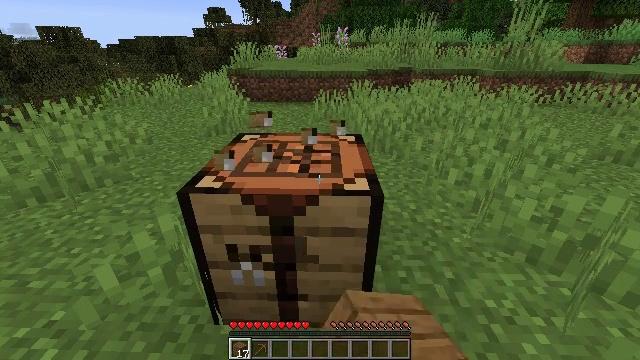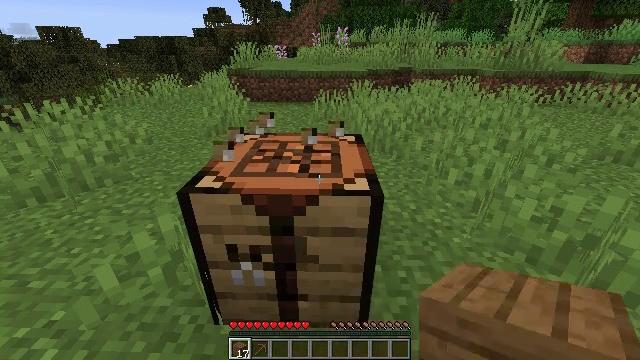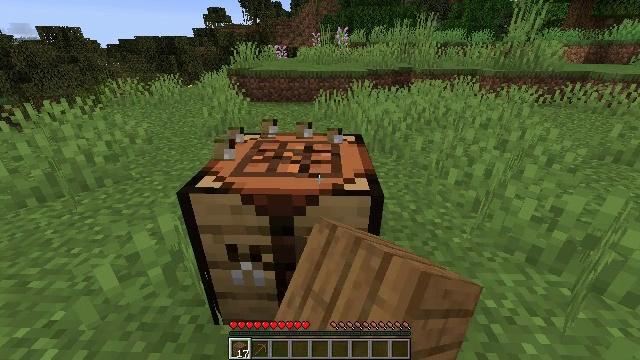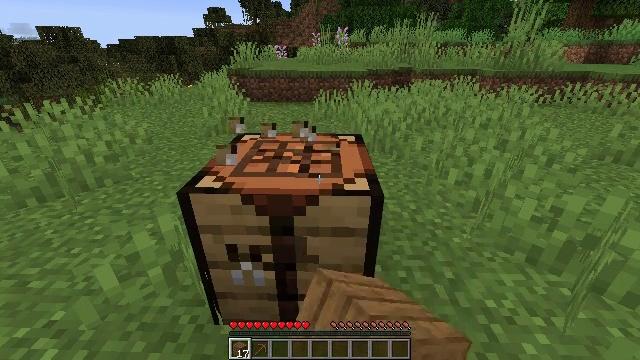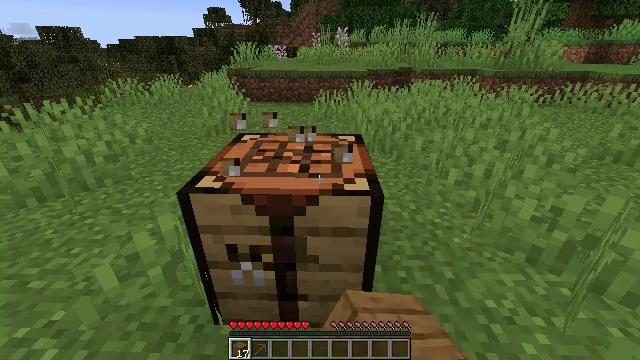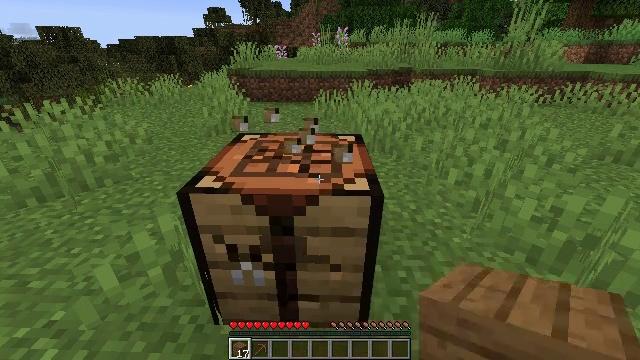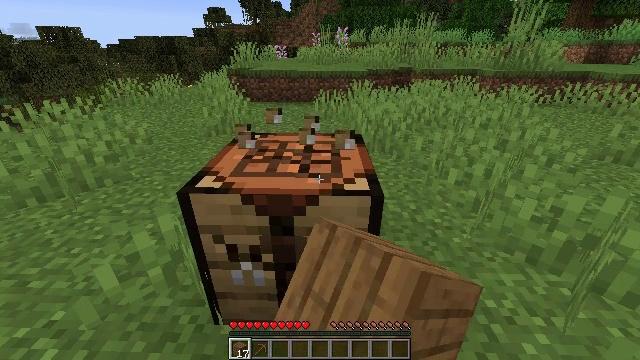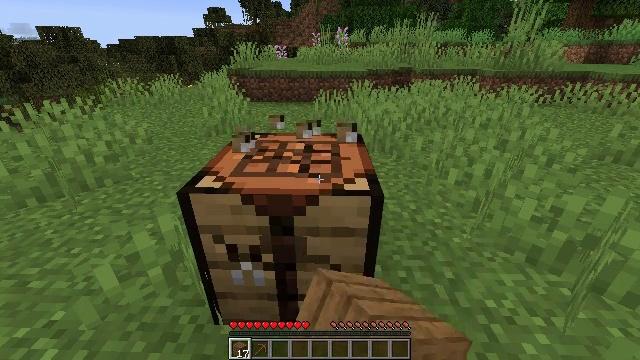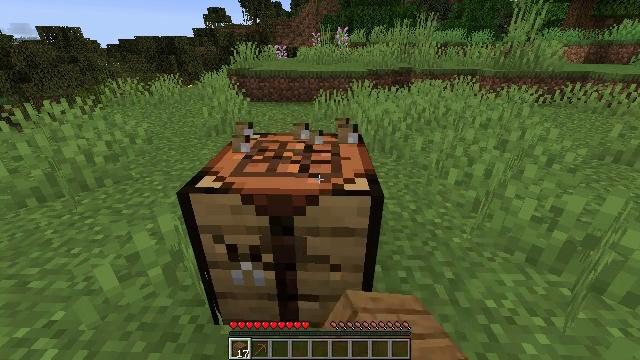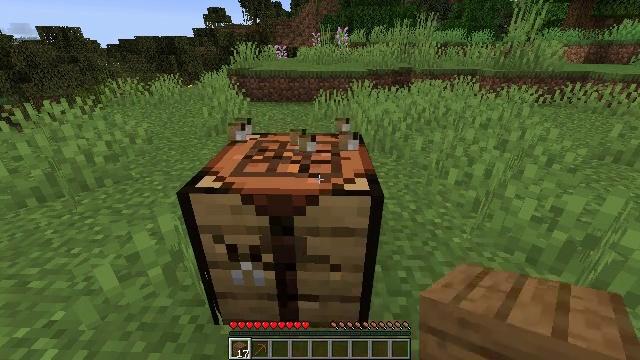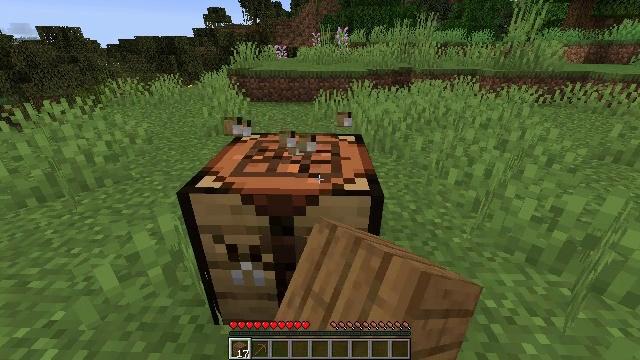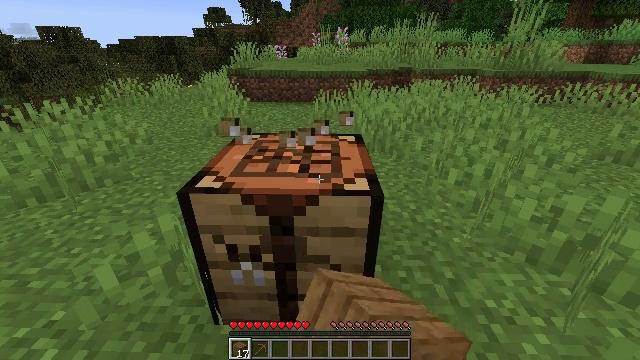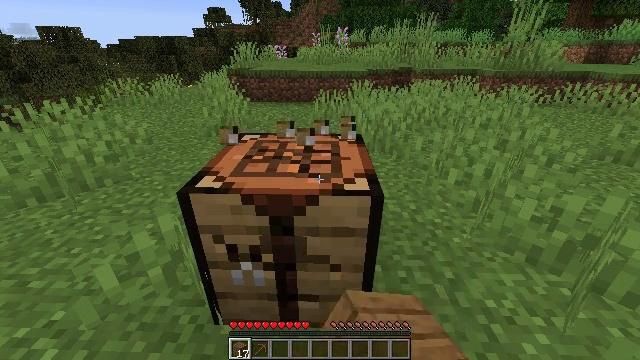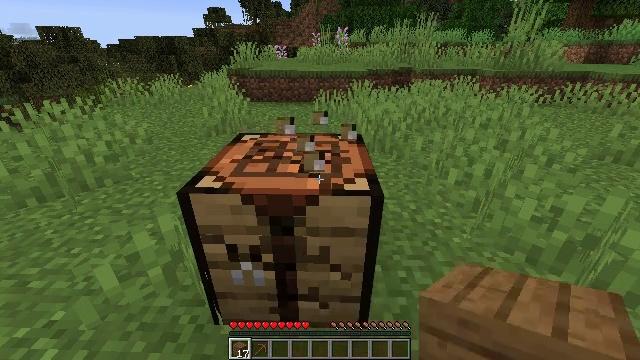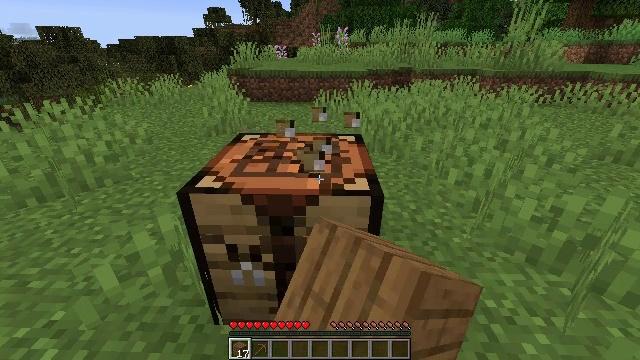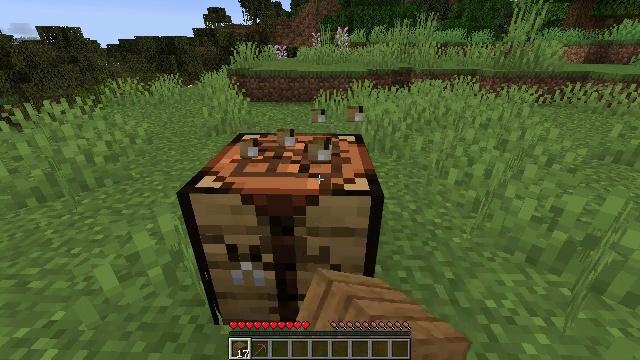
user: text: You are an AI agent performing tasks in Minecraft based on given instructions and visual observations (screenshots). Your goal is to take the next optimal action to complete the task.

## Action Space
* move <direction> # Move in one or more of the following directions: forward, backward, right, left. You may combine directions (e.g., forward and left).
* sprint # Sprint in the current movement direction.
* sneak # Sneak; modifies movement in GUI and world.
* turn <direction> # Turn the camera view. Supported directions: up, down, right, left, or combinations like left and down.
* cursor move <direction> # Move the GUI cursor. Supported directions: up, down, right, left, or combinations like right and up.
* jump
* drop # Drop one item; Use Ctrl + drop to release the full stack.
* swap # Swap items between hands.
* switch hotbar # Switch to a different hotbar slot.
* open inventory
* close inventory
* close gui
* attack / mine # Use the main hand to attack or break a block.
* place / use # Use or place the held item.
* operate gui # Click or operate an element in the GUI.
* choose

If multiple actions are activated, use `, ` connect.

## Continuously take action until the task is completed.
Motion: motion action
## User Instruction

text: Mine block crafting table.
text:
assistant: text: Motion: attack / mine
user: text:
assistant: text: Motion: attack / mine
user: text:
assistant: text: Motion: attack / mine
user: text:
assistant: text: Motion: attack / mine
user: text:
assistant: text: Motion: attack / mine
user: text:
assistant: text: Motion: attack / mine
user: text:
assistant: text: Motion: attack / mine
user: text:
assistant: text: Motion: attack / mine
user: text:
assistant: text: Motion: attack / mine
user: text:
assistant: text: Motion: attack / mine
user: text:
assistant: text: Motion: attack / mine
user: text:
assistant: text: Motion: attack / mine
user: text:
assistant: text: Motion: attack / mine
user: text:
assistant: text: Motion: attack / mine
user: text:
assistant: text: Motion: attack / mine
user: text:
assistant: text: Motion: attack / mine
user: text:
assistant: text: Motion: attack / mine
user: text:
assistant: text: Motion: attack / mine
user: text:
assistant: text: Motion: attack / mine
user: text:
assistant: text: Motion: attack / mine
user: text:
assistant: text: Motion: attack / mine
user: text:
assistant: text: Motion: attack / mine
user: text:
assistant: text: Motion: attack / mine
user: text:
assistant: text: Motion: attack / mine
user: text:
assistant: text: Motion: attack / mine
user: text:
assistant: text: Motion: attack / mine
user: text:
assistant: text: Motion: attack / mine
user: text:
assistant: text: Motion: attack / mine
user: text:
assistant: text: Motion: attack / mine
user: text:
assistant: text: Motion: attack / mine